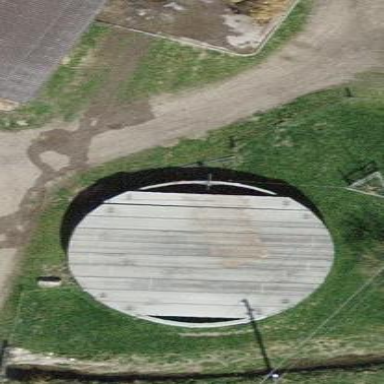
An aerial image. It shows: Storage tank which is man-made.